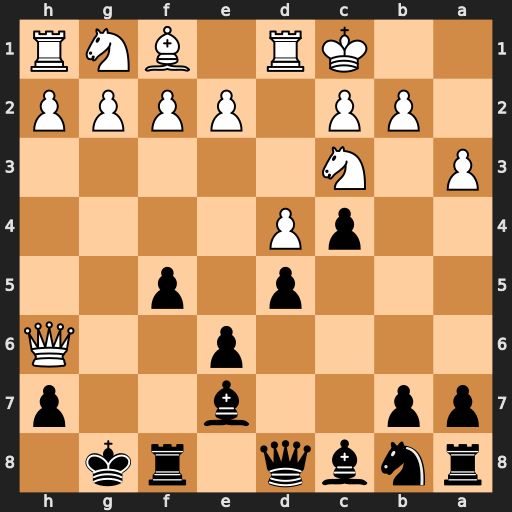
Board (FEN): rnbq1rk1/pp2b2p/4p2Q/3p1p2/2pP4/P1N5/1PP1PPPP/2KR1BNR
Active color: b
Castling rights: -
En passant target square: -
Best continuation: Bg5+ Qxg5+ Qxg5+